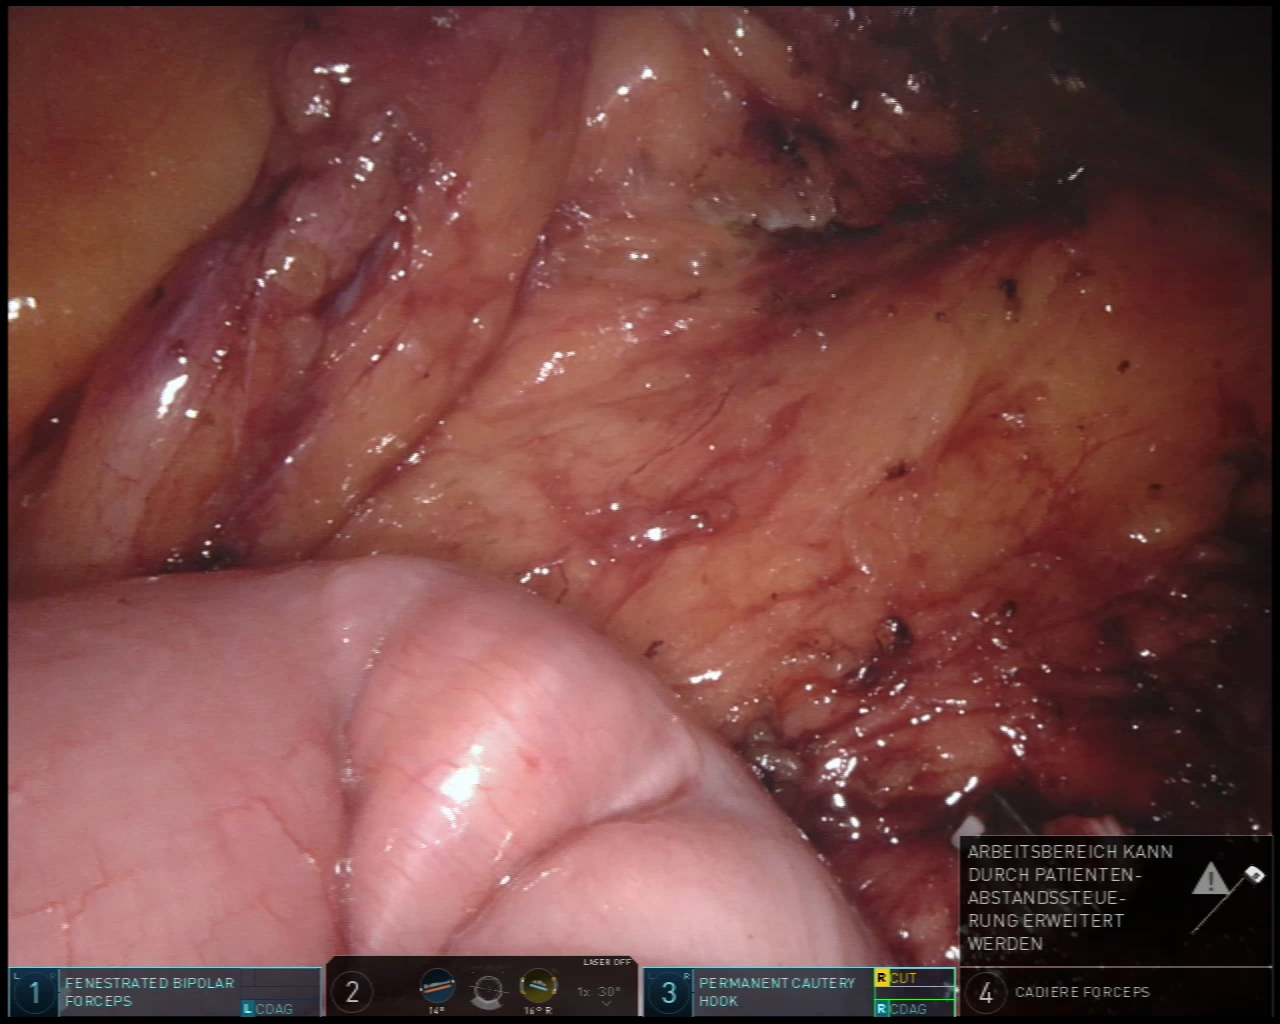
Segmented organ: intestinal_veins
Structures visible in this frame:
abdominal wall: no
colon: no
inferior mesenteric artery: no
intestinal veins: yes
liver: no
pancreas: no
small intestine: yes
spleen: no
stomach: no
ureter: no
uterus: no
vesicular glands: no